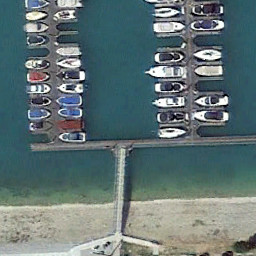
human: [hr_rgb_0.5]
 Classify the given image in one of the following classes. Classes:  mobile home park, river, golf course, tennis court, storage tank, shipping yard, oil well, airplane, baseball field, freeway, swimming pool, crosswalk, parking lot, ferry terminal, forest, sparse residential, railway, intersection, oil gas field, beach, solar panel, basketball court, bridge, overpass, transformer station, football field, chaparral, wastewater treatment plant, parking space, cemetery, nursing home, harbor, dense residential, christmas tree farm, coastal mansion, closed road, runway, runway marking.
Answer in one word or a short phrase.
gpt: ferry terminal